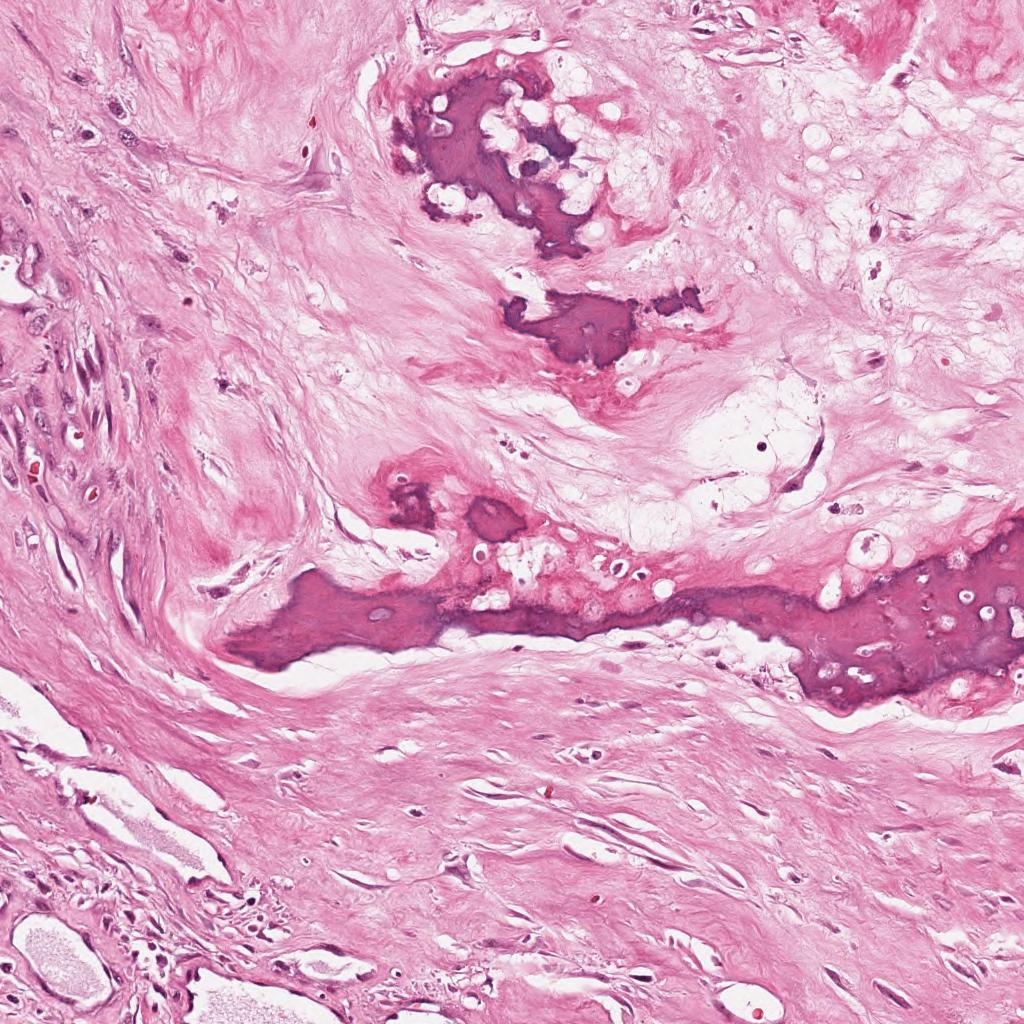
Label: Non-Tumor